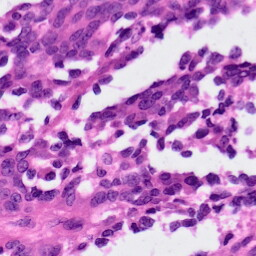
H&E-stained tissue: Ovarian